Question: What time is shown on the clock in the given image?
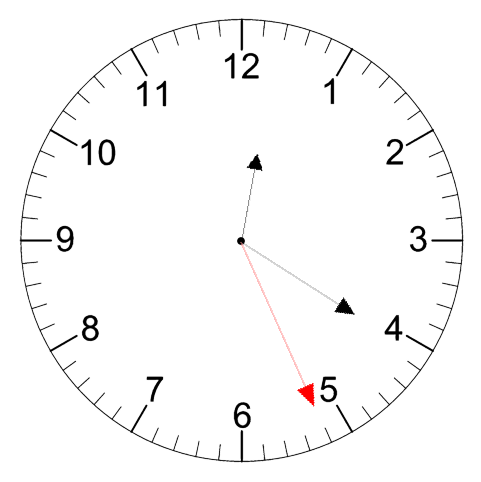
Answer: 12:20:26